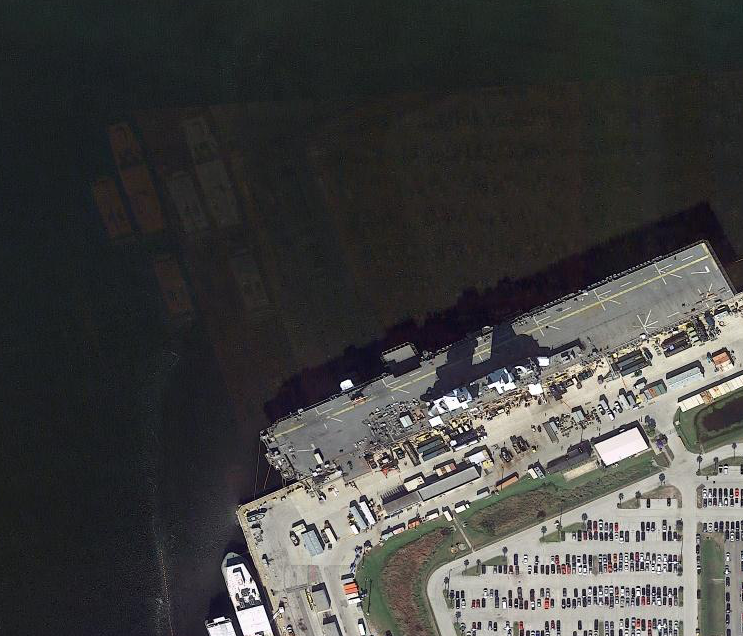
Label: assault